Current action and preconditions to check: trajectory_clear

Your task: For each precondition in the list above, predict whether it will hold at this action.

Consider the current scene as observed from the mobile robot's camera, and analyze the predicted future states of all dynamic agents (e.g., people, animals, vehicles, or any moving entities) within the NEXT SECOND.

IMPORTANT: Only answer "very likely" if you are absolutely certain—based on strong, clear evidence—that a dynamic agent will violate the precondition in the predicted future state. Do NOT answer "very likely" for unlikely, ambiguous, or low-probability risks.

Ask yourself for each precondition: Is there a high probability, with clear and convincing evidence, that the predicted future states of any dynamic agent will interfere with the predicted future state of the currently executing action within the NEXT SECOND, causing that precondition to fail?

Assess the risk level based on these predictions. Use "likely" or "very likely" if motions create a clear risk of interference.

Use "neutral" or "improbable" if agents are nearby but their predicted paths are clearly diverging or non-conflicting.

Failure Risk Categories: "very improbable", "improbable", "neutral", "likely", "very likely"

Answer Format: Output ONLY the probability_of_failure value from these categories: "very improbable", "improbable", "neutral", "likely", "very likely"

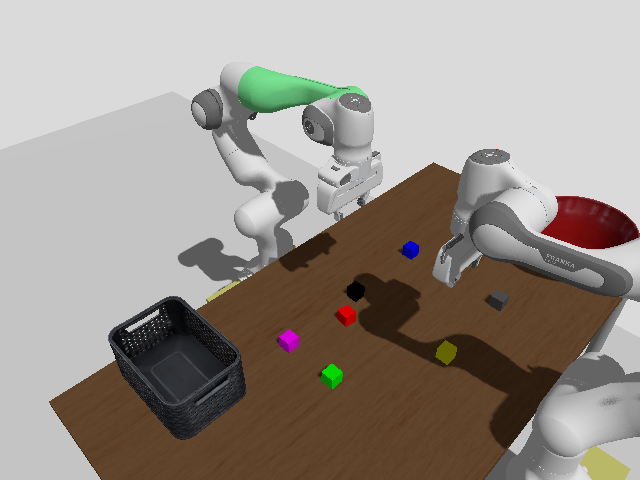

Answer: very improbable